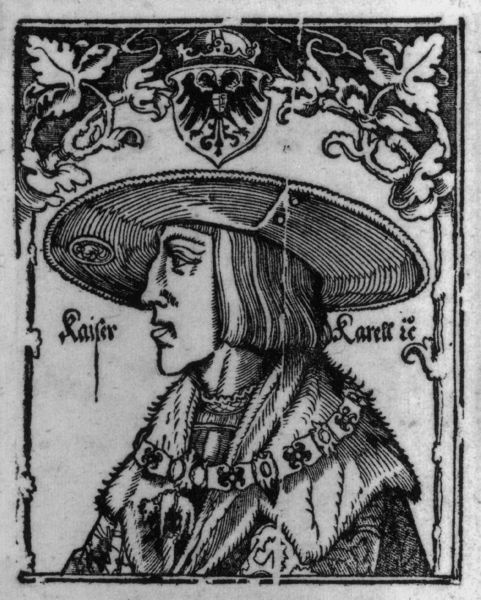
Titel: Bildnis von Karl V
Künstler: Erhard Schön
Institution: (Seriendruck)
Schlagwörter: adler, baum, blätter, laub, mann, frisur, haar, hut, mund, nase, profil, schmuck, schwarz, weiss, blüten, ornament, augen, hermelin, kragen, pelz, rahmen, spitze, bildnis, hals, portrait, porträt, auge, haare, mantel, blatt, pflanzen, kinn, krone, renaissance, ranken, holzschnitt, schrift, kette, grafik, rand, kaiser, könig, inschrift, ornamente, seitenansicht, deutsch, krempe, druck, linolschnitt, radierung, stich, orden, nerz, buchdruck, wappen, pelzkragen, eichenblatt, karl, emblem, zwichnung, krine, doppeladler, goldenes vlies, karl v, ordenskette, vlies, vliesorden, hosenbandorden, vliesordenskette, portröt, kaiser karell, karell, jette, pfofil, tkaiser